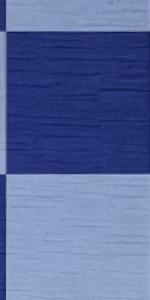
Label: Empty